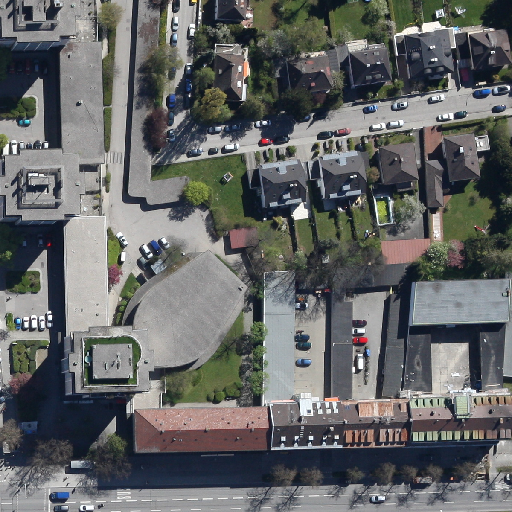
Referring expression: bikeway along with tree